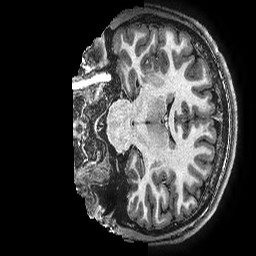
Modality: T1w
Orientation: coronal
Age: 17
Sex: male
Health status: ill
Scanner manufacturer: ge
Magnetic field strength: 3 T
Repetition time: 0.00766 s
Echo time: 0.003476 s